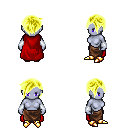
a pixel art fantasy rpg character, female body template, dark elf, purple skin, red cape, robe skirt, gold pixie cut hairstyle, white cloth bracers, gold boots, four views (front, back, left, right), 2x2 character sprite sheet, small pixel art, hard edges, no anti-aliasing